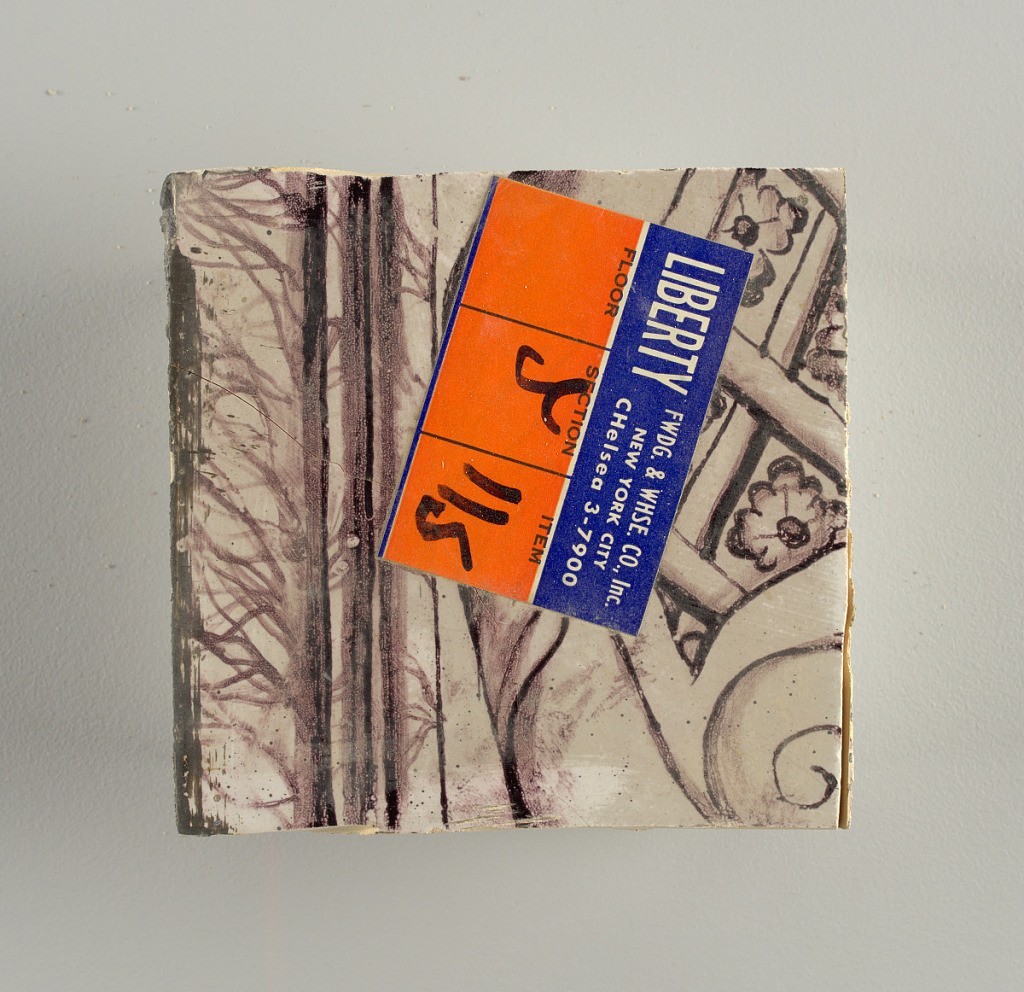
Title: Wall facing
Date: ca. 1725
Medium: tin-glazed earthenware, underglaze
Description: Two vertical rectangles, twenty-three tiles high.  A) Nine tiles wide at top; seven tiles wide at bottom.  B) Ten and one-half tiles wide.

Arabesque design of foliage.  A) with centered figure of Justice under a canopy.  B) with centered urn.